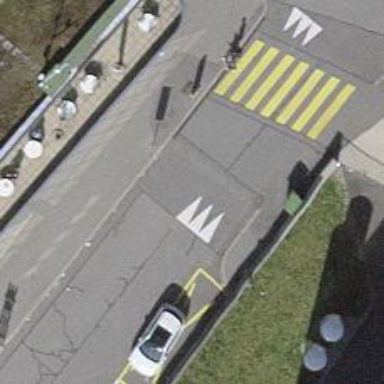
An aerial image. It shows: Stop position for public transport on the railway.